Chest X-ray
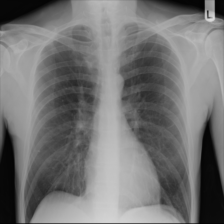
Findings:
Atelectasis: negative
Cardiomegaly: negative
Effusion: negative
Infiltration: negative
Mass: negative
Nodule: negative
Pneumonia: negative
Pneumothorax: negative
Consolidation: negative
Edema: negative
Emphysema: negative
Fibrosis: negative
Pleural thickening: negative
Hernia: negative